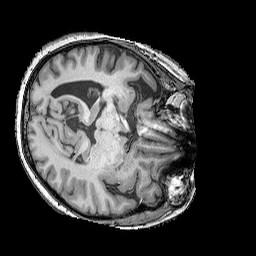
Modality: T1w
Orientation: axial
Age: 60
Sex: female
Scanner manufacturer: siemens
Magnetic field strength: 3 T
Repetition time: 2.25 s
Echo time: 0.00411 s